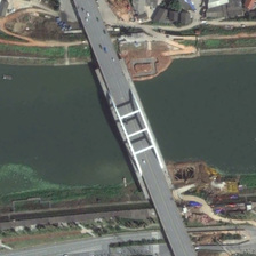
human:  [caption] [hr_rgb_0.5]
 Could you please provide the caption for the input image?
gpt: the bridge with some cars traveling on the bridgehead connects the riverbank .

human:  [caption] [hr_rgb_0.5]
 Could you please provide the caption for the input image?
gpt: a bridge traverse the canal with some cars running .

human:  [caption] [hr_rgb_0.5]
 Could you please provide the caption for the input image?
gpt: the bridge has a white a vaulted beam .

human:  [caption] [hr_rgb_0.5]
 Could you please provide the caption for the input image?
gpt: a straight tied arch bridge traverses the river with roads alongside banks .

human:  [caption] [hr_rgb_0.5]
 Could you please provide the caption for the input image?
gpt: some buildings and a road with cars are in two sides of a river with a bridge over it .